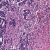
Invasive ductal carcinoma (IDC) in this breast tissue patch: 1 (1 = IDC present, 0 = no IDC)